Question: I am trying to plot mammalian feeding data on time points on a polar plot. In the example below, there is only one day, but each day will eventually be plotted on the same graph (via different axes). I currently have all of the aesthetics worked out, but my data is not graphing correctly. How do I get the hours to plot correctly?
I assume that the solution will likely have to do with pd.datetime and np.deg2rad, but I have not found the correct combo.
I am importing my data from csv, and filtering each day based on the date as follows:
'''
#Filtered portion:
Day1 = df[df.Day == '5/22']
'''
This gives me the following data:
'''
Day Time Feeding_Quality Feed_Num
0 5/22 16:15 G 2
1 5/22 19:50 G 2
2 5/22 20:15 G 2
3 5/22 21:00 F 1
4 5/22 23:30 G 2
'''
Here is the code:
'''
fig = plt.figure(figsize=(7,7))
ax = plt.subplot(111, projection = 'polar')
ax.bar(Day1['Time'], Day1['Feed_Num'], width = 0.1, alpha=0.3, color='red', label='Day 1')
# Make the labels go clockwise
ax.set_theta_direction(-1)
#Place Zero at Top
ax.set_theta_offset(np.pi/2)
#Set the circumference ticks
ax.set_xticks(np.linspace(0, 2*np.pi, 24, endpoint=False))
# set the label names
ticks = ['12 AM', '1 AM', '2 AM', '3 AM', '4 AM', '5 AM', '6 AM', '7 AM','8 AM','9 AM','10 AM','11 AM','12 PM', '1 PM', '2 PM', '3 PM', '4 PM', '5 PM', '6 PM', '7 PM', '8 PM', '9 PM', '10 PM', '11 PM' ]
ax.set_xticklabels(ticks)
# suppress the radial labels
plt.setp(ax.get_yticklabels(), visible=False)
#Bars to the wall
plt.ylim(0,2)
plt.legend(bbox_to_anchor=(1,0), fancybox=True, shadow=True)
plt.show()
'''
As you can assume from the data, all bars plotted would be in the afternoon, but as you can see from the graph output, the data is all over the place.

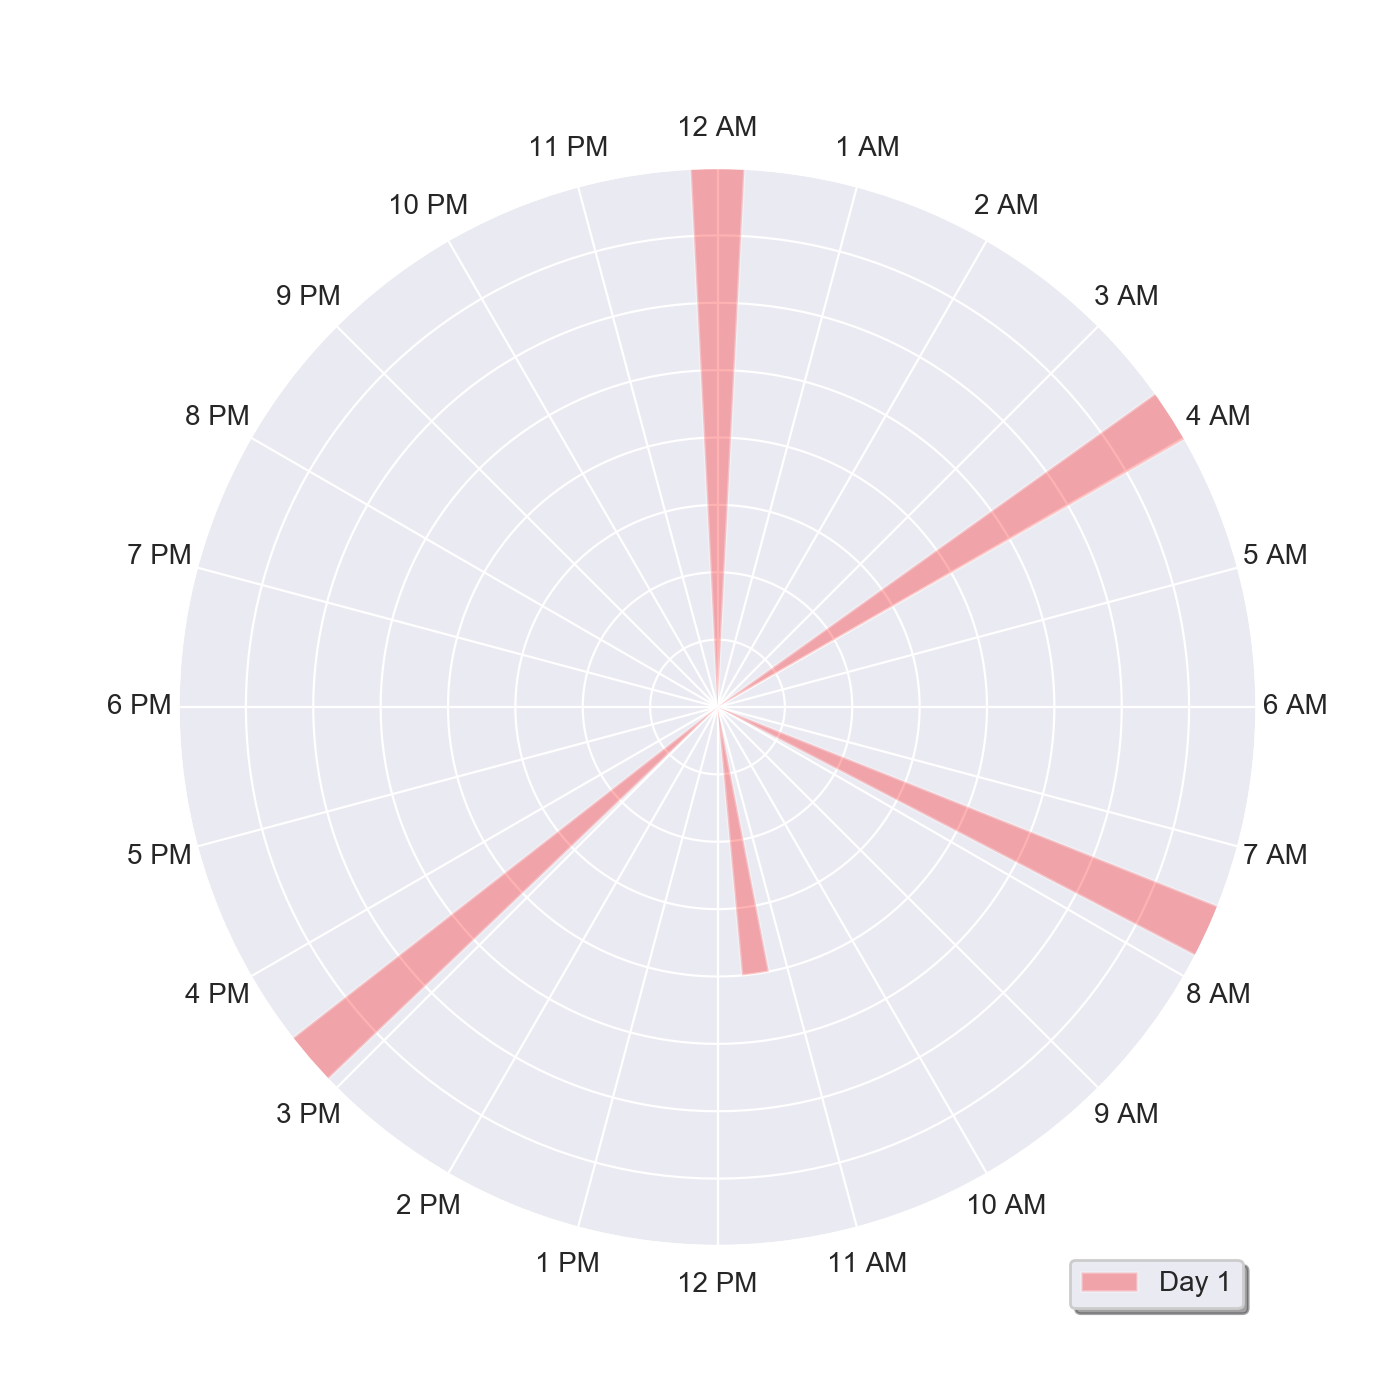
Answer: '''
import numpy as np
from matplotlib import pyplot as plt
import datetime
df = pd.DataFrame({'Day': {0: '5/22', 1: '5/22', 2: '5/22', 3: '5/22', 4: '5/22'},
'Time': {0: '16:15', 1: '19:50', 2: '20:15', 3: '21:00', 4: '23:30'},
'Feeding_Quality': {0: 'G', 1: 'G', 2: 'G', 3: 'F', 4: 'G'},
'Feed_Num': {0: 2, 1: 2, 2: 2, 3: 1, 4: 2}})
'''
Create a series of datetime.datetime objects from the ''Time'' column; transform that into percentages of 24 hours; transform that into radians.
'''
xs = pd.to_datetime(df['Time'],format= '%H:%M' )
xs = xs - datetime.datetime.strptime('00:00:00', '%H:%M:%S')
xs = xs.dt.seconds / (24 * 3600)
xs = xs * 2 * np.pi
'''
Use that as the values for the plot
'''
fig = plt.figure(figsize=(7,7))
ax = plt.subplot(111, projection = 'polar')
ax.bar(xs, df['Feed_Num'], width = 0.1, alpha=0.3, color='red', label='Day 1')
# Make the labels go clockwise
ax.set_theta_direction(-1)
#Place Zero at Top
ax.set_theta_offset(np.pi/2)
#Set the circumference ticks
ax.set_xticks(np.linspace(0, 2*np.pi, 24, endpoint=False))
# set the label names
ticks = ['12 AM', '1 AM', '2 AM', '3 AM', '4 AM', '5 AM', '6 AM', '7 AM','8 AM','9 AM','10 AM','11 AM','12 PM', '1 PM', '2 PM', '3 PM', '4 PM', '5 PM', '6 PM', '7 PM', '8 PM', '9 PM', '10 PM', '11 PM' ]
ax.set_xticklabels(ticks)
# suppress the radial labels
plt.setp(ax.get_yticklabels(), visible=False)
#Bars to the wall
plt.ylim(0,2)
plt.legend(bbox_to_anchor=(1,0), fancybox=True, shadow=True)
plt.show()
'''
---
The ''Time'' column could also be transformed to radians with
'''
def trans(x):
h,m = map(int,x)
return 2 * np.pi * (h + m/60)/24
xs = df['Time'].str.split(':')
xs = xs.apply(trans)
'''
Which is probably a little better than using timedelta's - that seemed a little convoluted.